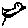
Label: bird